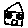
Label: house